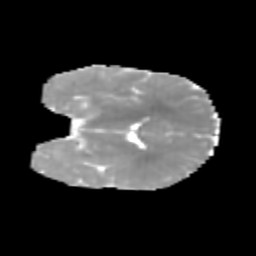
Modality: MD
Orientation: coronal
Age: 6
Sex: male
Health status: healthy